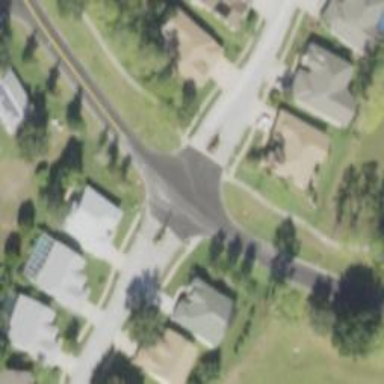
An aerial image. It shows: Unmarked road crossing.